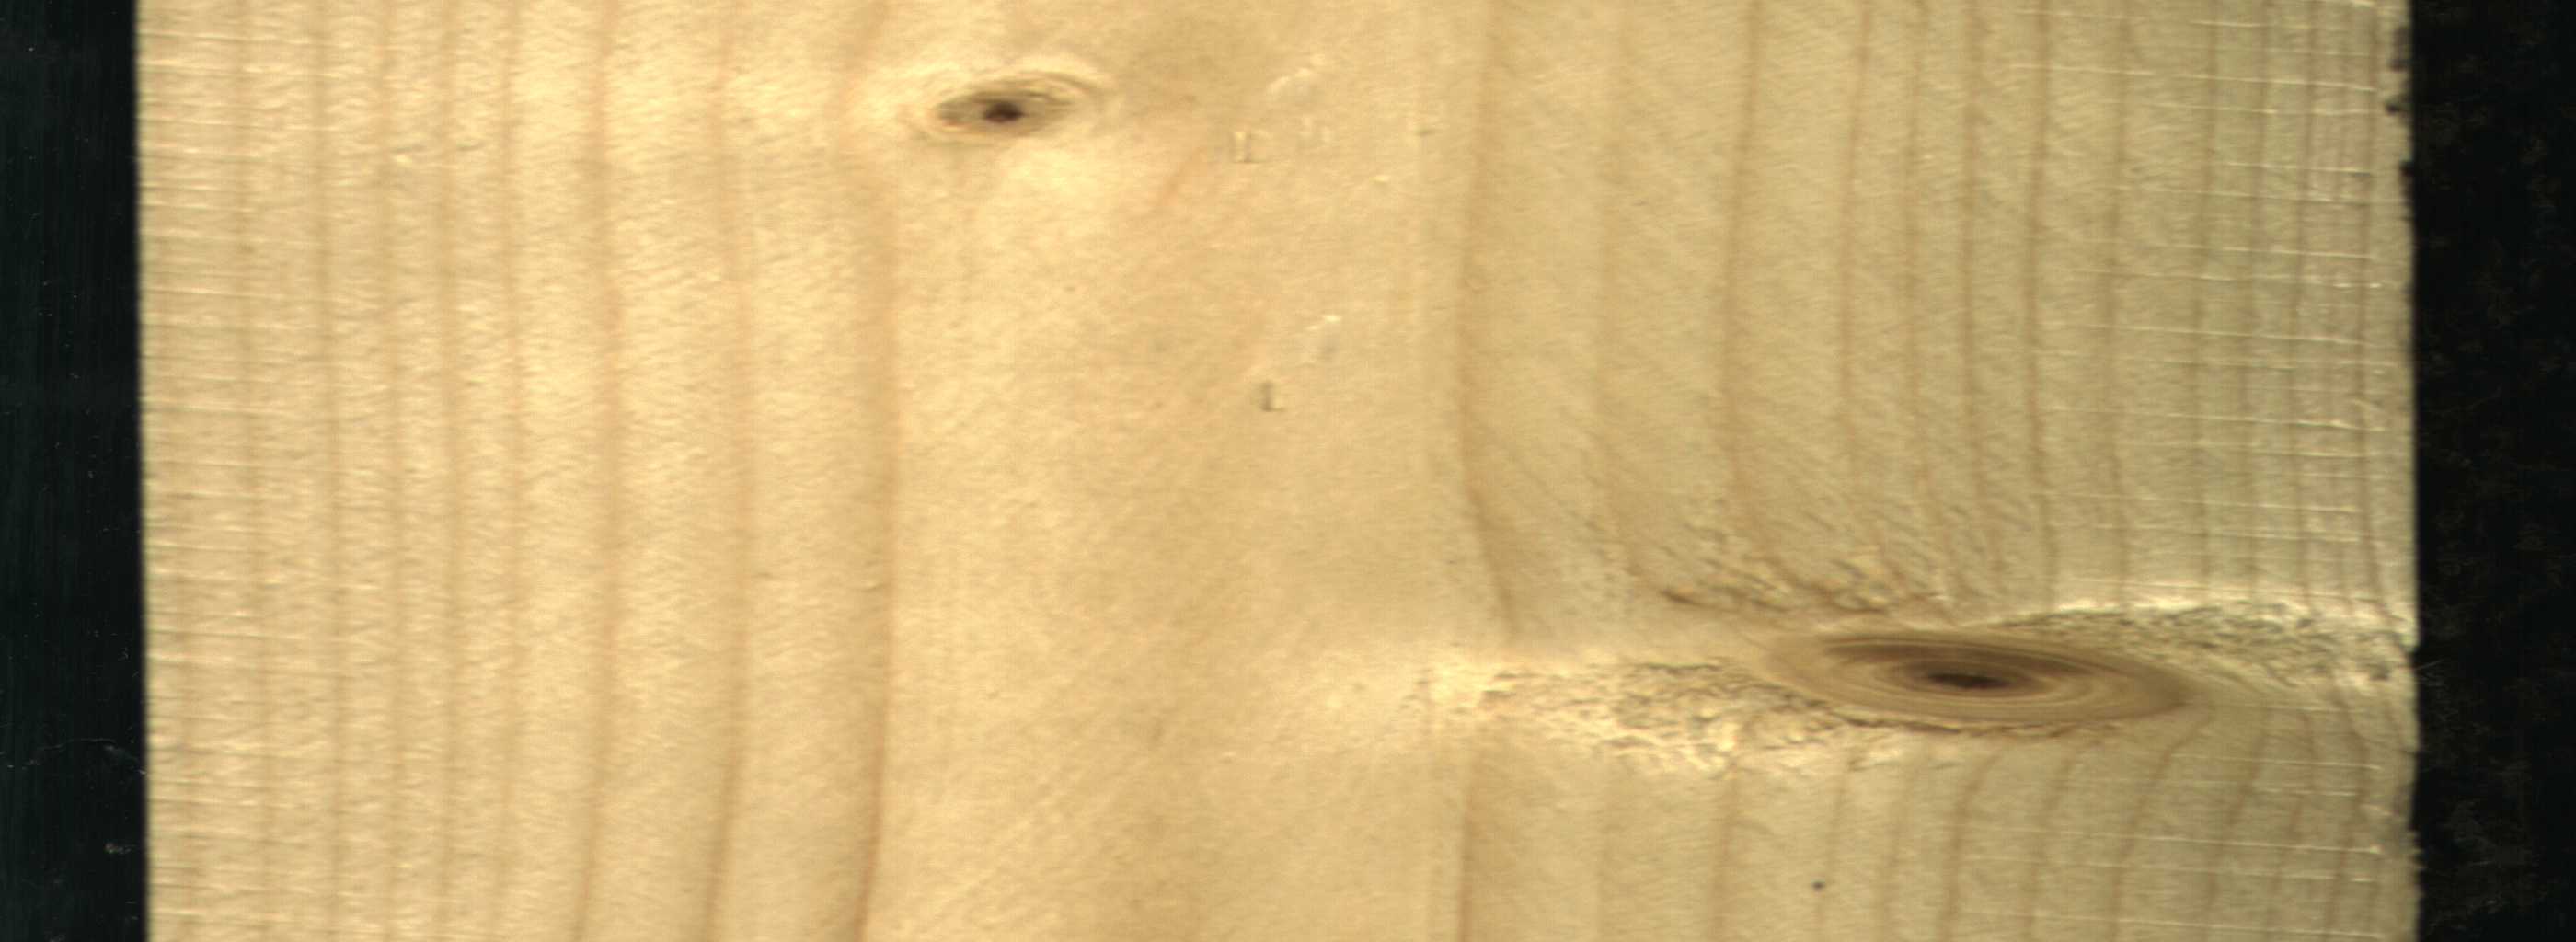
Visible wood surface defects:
Live_Knot
Live_Knot